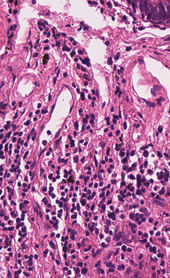
Tumor epithelial tissue: no
Tumor-associated stroma tissue: yes
Normal tissue: no